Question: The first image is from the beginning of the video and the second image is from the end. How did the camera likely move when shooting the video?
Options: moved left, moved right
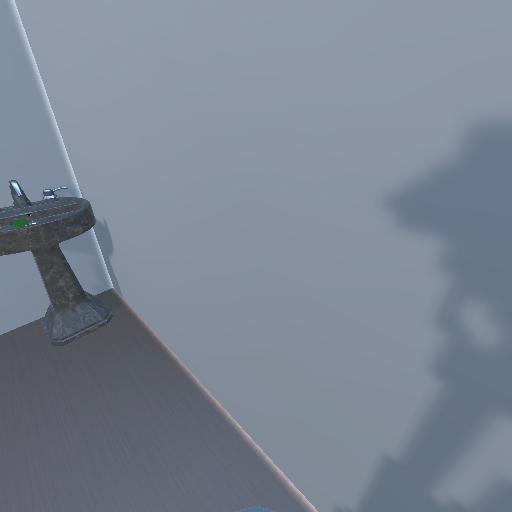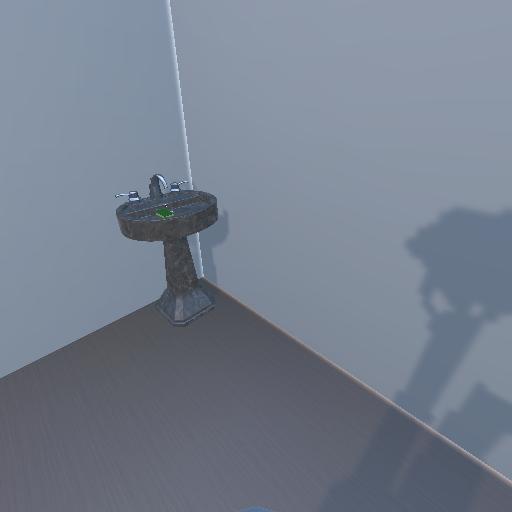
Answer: moved left